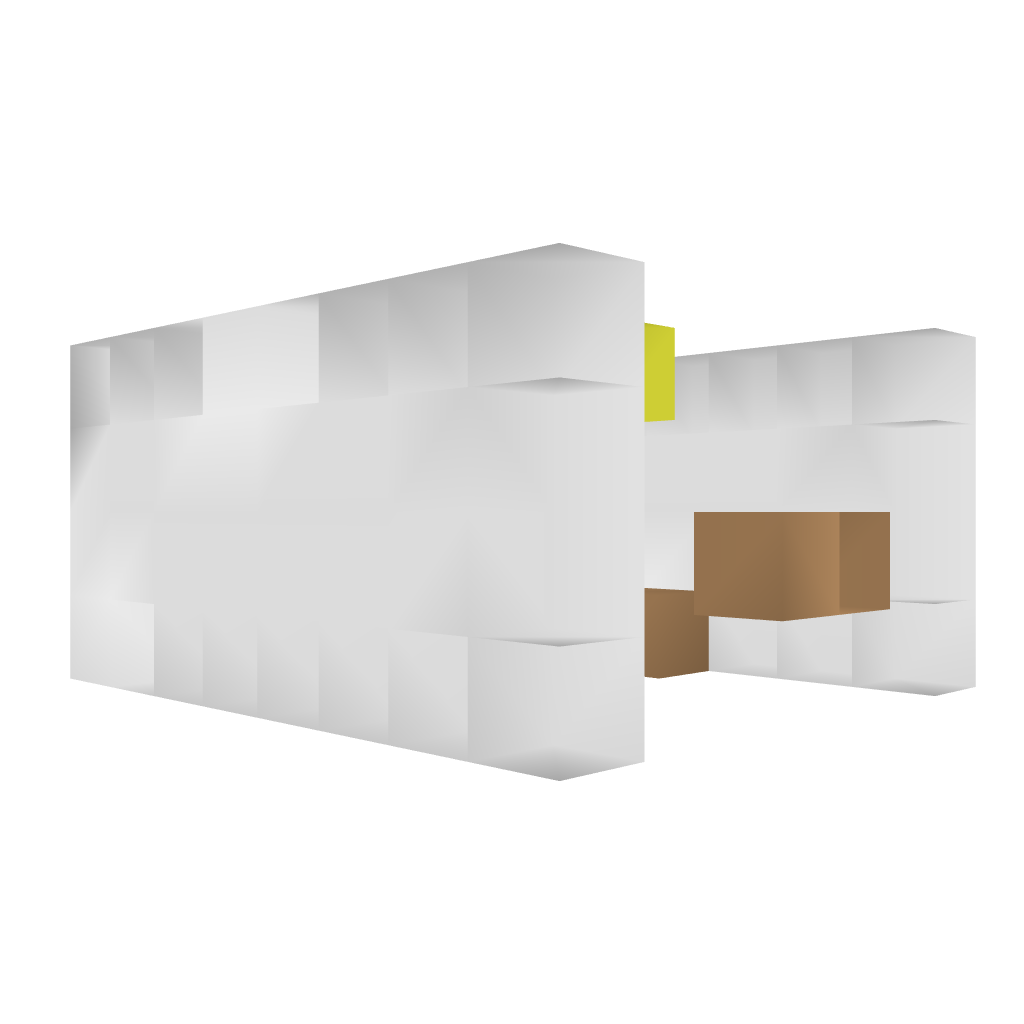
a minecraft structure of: Mini Apple Store bad low quality